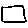
Label: square